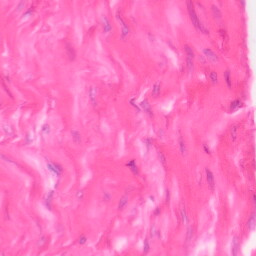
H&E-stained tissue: Colon